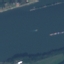
Land use / land cover class: River